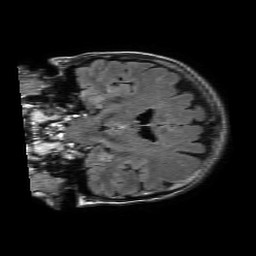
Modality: FLAIR
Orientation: coronal
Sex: female
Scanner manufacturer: philips
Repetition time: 11 s
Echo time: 0.125 s